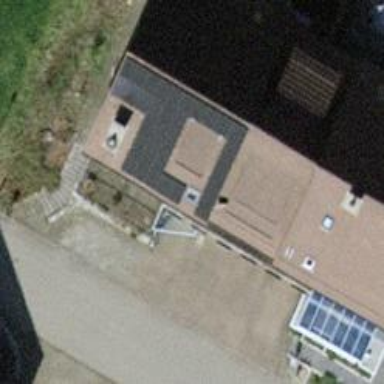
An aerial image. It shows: Semidetached house with gabled roof.